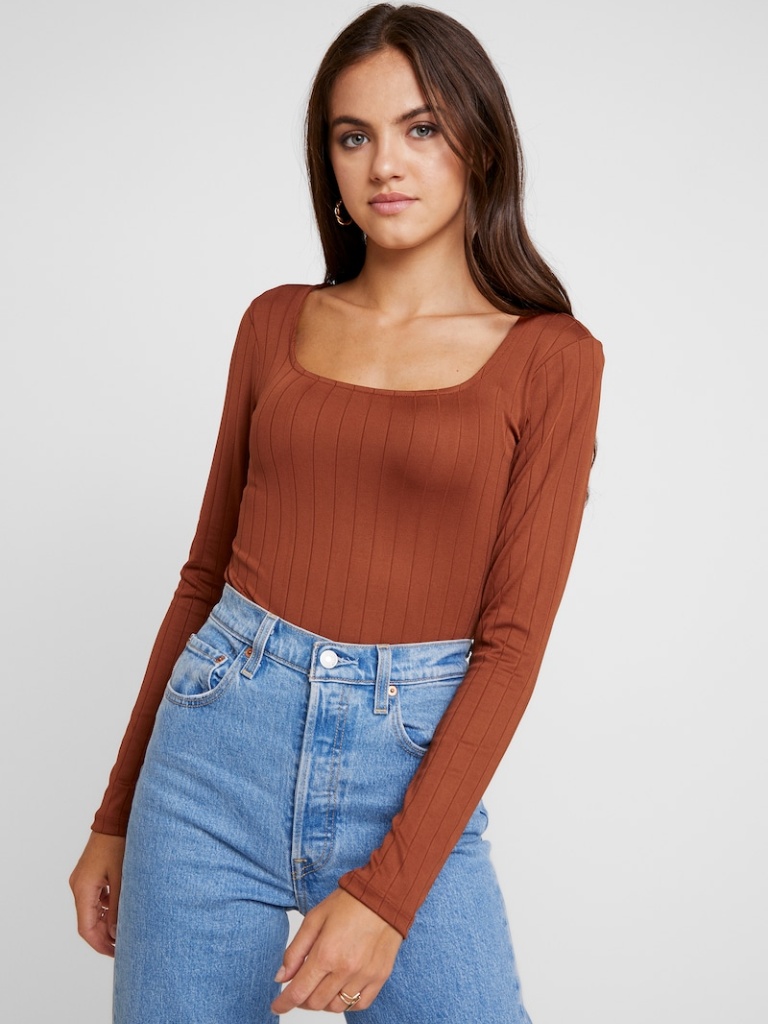
knit tight a long-sleeved with the sleeves down hip length Fully Tucked in scoop bodysuit